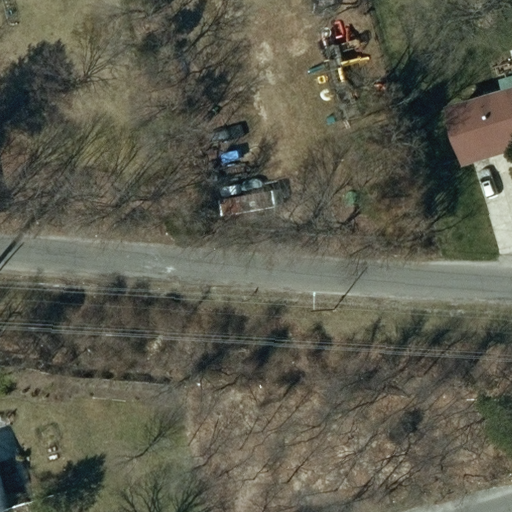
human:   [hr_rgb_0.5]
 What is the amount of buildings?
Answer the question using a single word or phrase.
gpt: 2

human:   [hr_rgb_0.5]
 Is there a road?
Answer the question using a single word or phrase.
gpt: yes

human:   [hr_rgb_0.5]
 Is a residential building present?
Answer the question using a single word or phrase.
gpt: yes

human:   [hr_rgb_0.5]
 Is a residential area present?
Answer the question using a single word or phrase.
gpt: yes

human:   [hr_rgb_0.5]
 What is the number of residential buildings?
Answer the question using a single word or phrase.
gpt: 2

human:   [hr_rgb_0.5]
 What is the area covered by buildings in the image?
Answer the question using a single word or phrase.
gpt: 240m2

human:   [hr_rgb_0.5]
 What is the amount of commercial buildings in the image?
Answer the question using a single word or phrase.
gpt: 0

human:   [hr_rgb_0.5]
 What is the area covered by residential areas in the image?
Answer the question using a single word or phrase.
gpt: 10619m2

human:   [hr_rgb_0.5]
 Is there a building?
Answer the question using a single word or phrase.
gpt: yes

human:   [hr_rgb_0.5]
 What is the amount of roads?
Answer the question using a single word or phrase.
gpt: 2

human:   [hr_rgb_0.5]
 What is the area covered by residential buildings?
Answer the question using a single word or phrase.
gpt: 240m2

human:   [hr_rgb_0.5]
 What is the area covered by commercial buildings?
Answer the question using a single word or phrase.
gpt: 0m2

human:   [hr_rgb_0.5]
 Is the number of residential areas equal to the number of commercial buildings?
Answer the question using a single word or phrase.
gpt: no

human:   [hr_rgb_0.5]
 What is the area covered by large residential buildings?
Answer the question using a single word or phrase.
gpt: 0m2

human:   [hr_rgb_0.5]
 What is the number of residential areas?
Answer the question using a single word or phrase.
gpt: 1

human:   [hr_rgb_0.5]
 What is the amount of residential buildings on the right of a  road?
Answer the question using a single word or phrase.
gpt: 1

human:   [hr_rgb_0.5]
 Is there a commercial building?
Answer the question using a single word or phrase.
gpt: no

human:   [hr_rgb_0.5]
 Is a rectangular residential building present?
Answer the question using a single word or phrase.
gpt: yes

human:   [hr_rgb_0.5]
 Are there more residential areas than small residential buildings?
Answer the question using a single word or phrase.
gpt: no

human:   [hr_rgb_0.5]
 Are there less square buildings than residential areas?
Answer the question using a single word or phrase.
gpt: yes

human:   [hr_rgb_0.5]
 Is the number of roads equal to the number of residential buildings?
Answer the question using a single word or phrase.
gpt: yes

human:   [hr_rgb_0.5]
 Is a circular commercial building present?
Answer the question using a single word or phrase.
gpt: no

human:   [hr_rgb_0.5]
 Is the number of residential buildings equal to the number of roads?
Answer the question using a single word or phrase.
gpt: yes

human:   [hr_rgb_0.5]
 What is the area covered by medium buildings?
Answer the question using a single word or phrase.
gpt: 147m2

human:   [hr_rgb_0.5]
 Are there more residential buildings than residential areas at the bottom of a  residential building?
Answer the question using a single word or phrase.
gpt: yes

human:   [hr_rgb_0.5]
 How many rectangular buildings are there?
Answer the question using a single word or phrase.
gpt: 1

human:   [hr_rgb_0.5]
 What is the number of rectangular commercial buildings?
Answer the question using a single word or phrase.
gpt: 0

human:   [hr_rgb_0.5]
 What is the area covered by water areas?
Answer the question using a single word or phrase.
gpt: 0m2

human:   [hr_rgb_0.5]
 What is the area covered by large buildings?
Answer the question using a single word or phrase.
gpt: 0m2

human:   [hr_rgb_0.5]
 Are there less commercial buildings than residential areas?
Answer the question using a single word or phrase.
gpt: yes

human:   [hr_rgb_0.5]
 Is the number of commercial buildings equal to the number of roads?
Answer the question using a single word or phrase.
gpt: no

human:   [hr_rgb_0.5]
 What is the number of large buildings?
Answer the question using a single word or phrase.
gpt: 0

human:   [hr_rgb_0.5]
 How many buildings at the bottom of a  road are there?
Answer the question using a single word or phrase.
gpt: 1

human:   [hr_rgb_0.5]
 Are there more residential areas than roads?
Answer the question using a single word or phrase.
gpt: no

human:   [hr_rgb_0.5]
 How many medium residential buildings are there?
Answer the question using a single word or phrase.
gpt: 1

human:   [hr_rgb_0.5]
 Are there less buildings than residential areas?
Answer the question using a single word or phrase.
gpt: no

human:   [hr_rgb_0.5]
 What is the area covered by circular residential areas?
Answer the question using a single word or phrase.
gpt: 0m2

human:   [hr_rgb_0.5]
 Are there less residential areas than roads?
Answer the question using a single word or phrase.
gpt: yes

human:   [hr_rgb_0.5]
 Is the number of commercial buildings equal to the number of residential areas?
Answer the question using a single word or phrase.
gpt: no

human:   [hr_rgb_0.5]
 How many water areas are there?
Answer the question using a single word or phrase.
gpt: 0

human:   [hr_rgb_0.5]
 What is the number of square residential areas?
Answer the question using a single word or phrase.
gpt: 0

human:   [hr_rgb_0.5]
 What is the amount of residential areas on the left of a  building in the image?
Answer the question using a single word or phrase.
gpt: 1

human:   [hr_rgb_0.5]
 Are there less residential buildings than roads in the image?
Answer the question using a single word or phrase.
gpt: no

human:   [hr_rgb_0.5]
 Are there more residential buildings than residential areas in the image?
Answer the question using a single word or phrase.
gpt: yes

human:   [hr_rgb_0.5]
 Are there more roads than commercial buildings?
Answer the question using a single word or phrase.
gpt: yes

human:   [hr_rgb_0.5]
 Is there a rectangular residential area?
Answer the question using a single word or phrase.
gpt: yes

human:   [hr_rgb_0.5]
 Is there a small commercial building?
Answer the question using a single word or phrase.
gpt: no

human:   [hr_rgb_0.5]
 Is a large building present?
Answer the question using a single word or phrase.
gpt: no

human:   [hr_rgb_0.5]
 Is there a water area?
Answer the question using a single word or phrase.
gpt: no

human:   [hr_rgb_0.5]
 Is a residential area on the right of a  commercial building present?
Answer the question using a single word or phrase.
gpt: no

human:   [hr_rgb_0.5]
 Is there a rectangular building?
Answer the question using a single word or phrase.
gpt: yes

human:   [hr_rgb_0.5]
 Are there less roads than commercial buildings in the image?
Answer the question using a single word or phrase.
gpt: no

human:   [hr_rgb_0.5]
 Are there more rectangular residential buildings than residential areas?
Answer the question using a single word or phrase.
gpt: no

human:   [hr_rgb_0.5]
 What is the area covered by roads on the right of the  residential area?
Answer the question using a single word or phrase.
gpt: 0m2

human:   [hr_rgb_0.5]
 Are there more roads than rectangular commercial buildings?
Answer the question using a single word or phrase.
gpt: yes

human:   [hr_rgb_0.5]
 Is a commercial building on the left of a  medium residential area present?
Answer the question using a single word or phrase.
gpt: no

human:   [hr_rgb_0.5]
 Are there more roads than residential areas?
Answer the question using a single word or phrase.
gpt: yes

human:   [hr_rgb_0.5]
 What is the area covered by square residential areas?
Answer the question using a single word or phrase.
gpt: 0m2

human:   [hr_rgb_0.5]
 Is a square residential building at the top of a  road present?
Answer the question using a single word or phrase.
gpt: no

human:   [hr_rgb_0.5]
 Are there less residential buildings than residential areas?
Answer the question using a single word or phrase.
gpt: no

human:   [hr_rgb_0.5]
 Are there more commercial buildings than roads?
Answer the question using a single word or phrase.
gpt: no

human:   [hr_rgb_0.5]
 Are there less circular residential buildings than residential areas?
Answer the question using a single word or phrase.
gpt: yes

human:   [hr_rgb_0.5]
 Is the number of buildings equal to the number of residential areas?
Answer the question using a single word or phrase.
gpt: no

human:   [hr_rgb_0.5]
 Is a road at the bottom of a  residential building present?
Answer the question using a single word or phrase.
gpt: yes